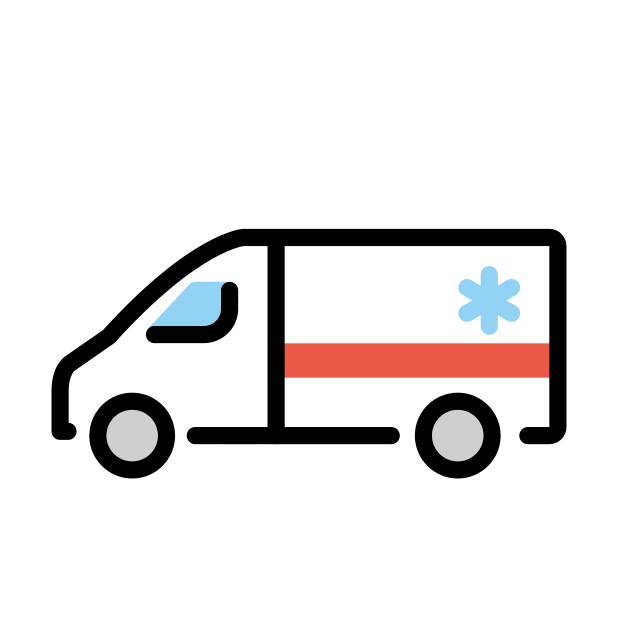
Emoji: 🚑
Name: ambulance
Unicode: 0x1f691